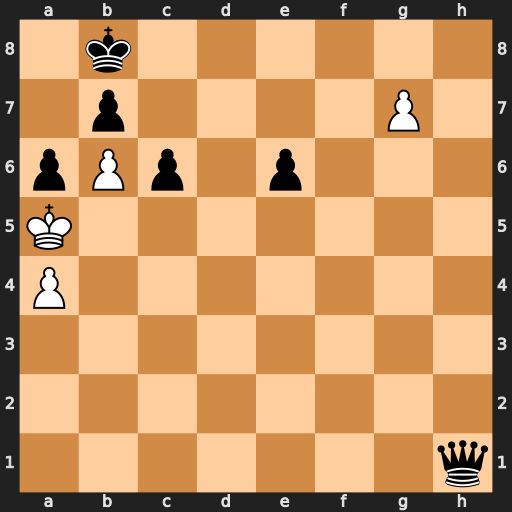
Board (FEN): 1k6/1p4P1/pPp1p3/K7/P7/8/8/7q
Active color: w
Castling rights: -
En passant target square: -
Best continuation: g8=Q#